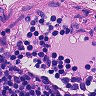
Metastatic tissue present: no